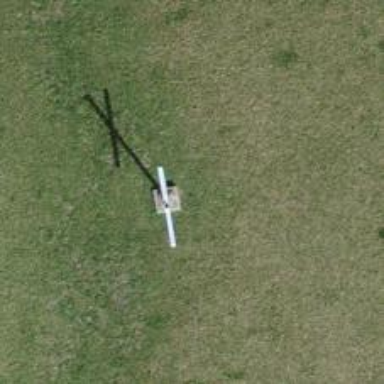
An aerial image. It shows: Wayside cross with historic significance.